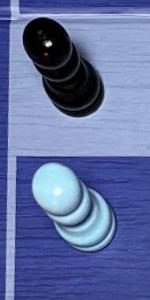
Label: Pawn_White